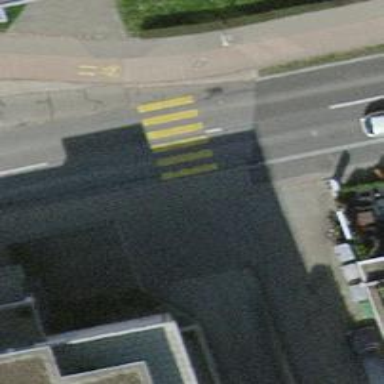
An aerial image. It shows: Uncontrolled road crossing.